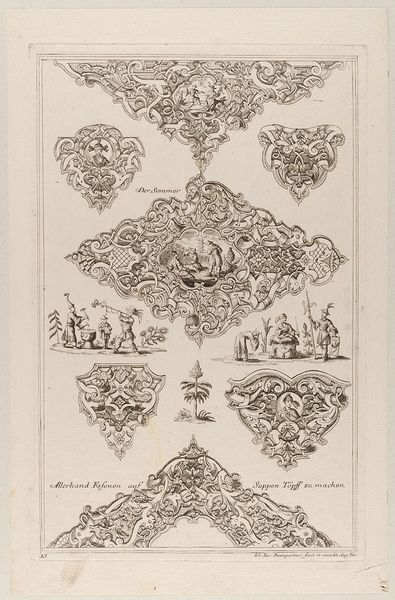
Titel: Unterschiedliche Ornamente aus Laub- und Bandelwerk mit Chinesendarstellungen, Blatt 15 aus der Folge 'Gantz Neu Inventiertes Laub und Bandelwerk Dritter Theil'
Künstler: Johann Jacob Baumgartner
Standort: Hamburg
Institution: Museum für Kunst und Gewerbe Hamburg
Schlagwörter: kopf, figur, sommer, papier, grafik, graphik, fotografie, photographie, medaillon, druckgraphik, druckgrafik, stich, tracht, kunstgewerbe, laubwerk, blattwerk, kupferstich, kunsthandwerk, jahreszeiten, haltungen, stellungen, randornament, bandelwerk, volkstracht, reproduktionen, kopfbild, industriedesign, druckerzeugnisse, pflanzenornamente, völker, nationalitäten, ornamentstich, vorlageblätter, chinesendarstellung, chinesenszene